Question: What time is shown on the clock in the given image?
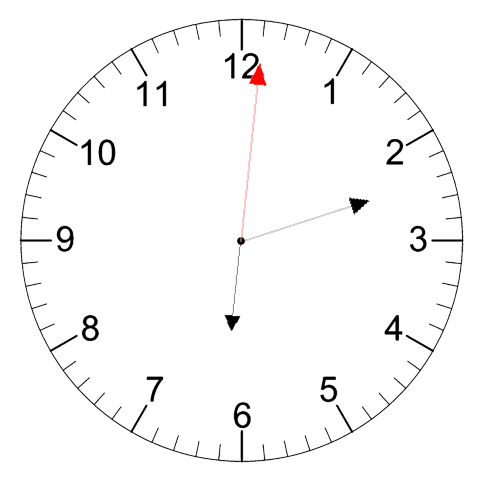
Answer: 06:12:01